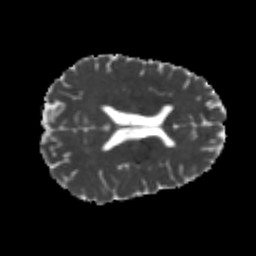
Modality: MD
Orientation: axial
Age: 25
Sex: female
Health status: healthy
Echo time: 0.074 s